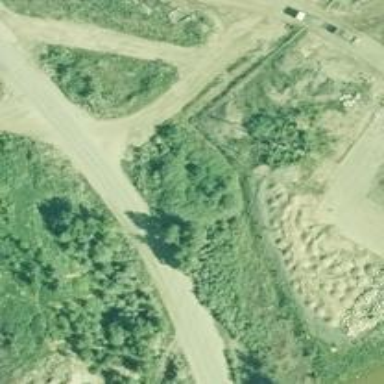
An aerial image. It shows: Unclassified road with grade 1 track type.